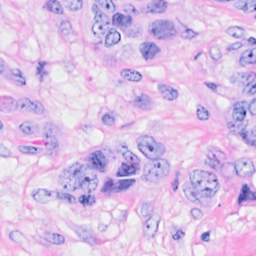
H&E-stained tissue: Breast